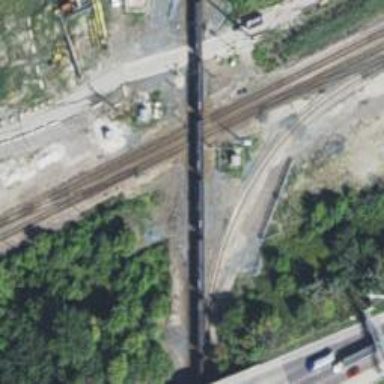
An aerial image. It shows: Railway crossing.